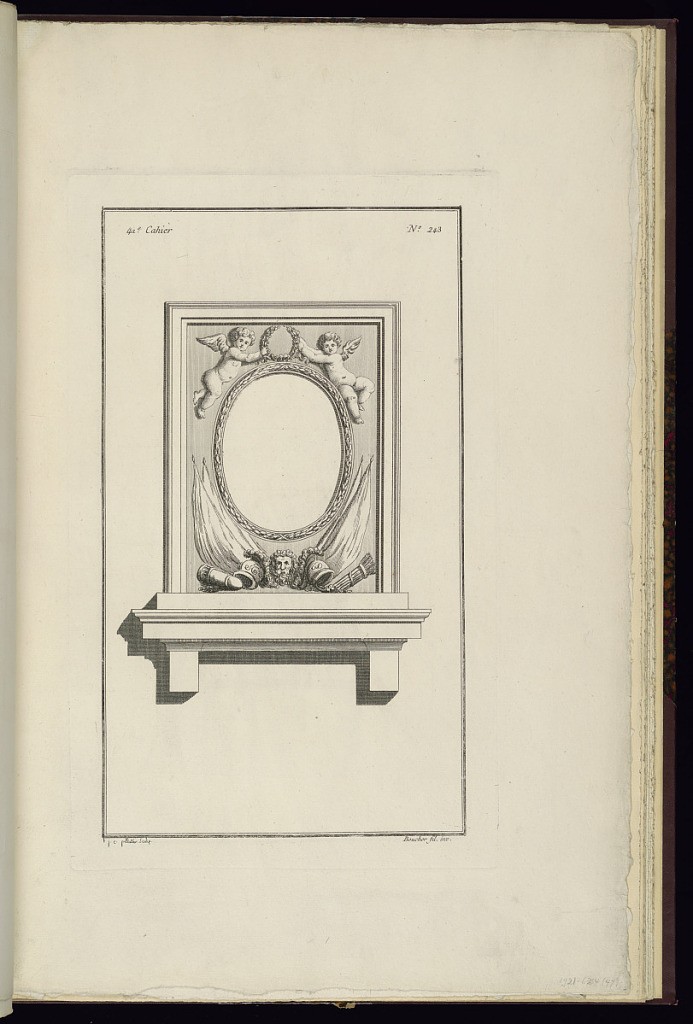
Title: Design for a Relief Carving
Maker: Juste-François Boucher, French, 1736 – 1782
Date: ca. 1775
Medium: Engraving on off white laid paper
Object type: Print
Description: Design for a relief carving over a mantel, perhaps for an oval mirror. The design features carved elements including winged putti, wreathes, and a trophy with mascaron, helmets, flags, and fasces. The plate is signed.